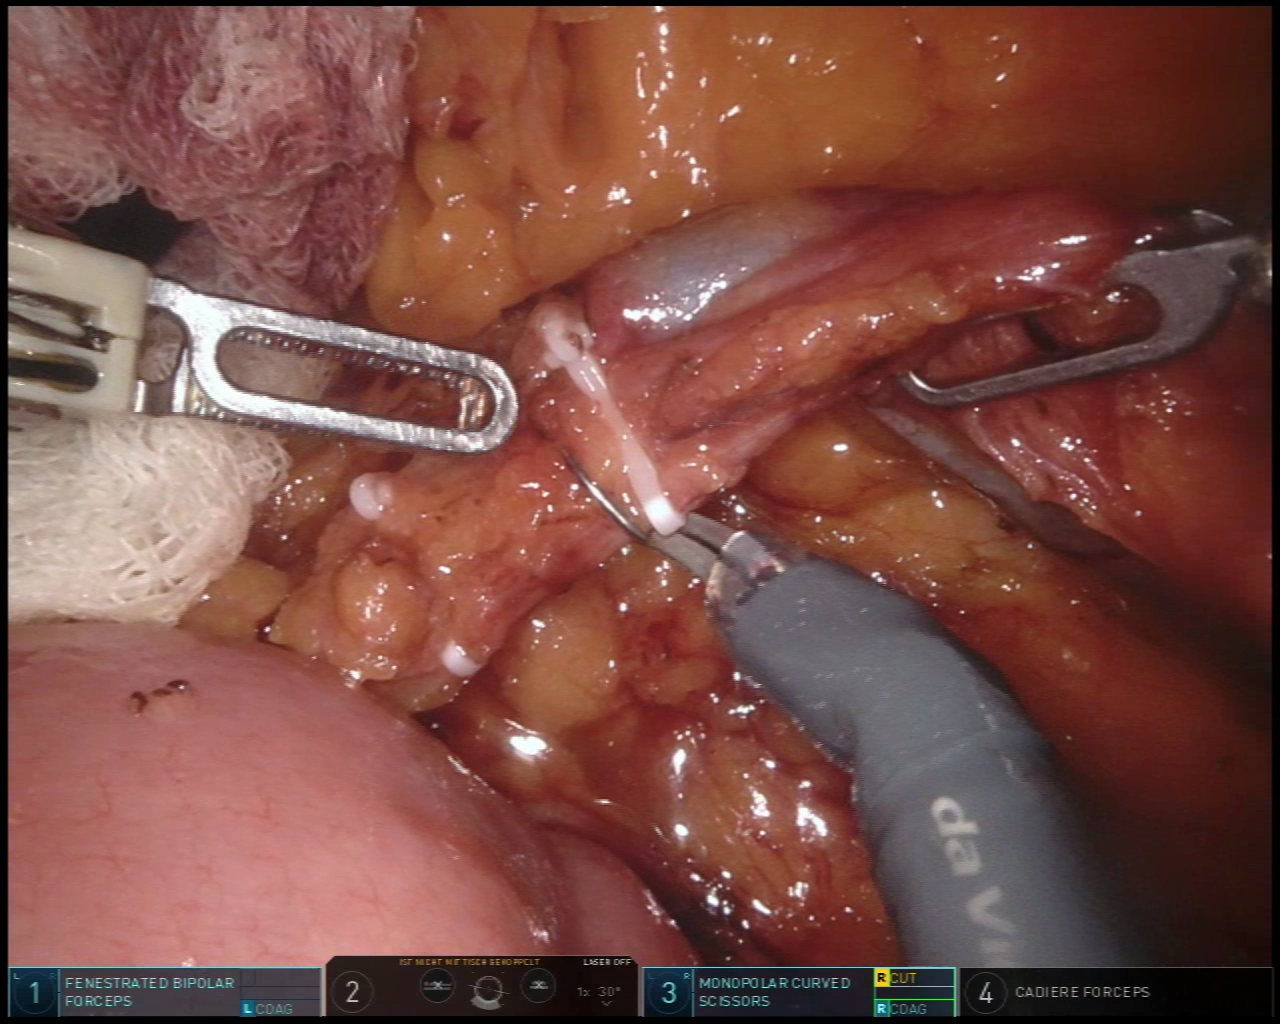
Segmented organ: intestinal_veins
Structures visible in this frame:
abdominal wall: no
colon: no
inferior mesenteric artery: no
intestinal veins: yes
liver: no
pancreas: no
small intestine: yes
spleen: no
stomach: no
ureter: no
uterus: no
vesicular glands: no